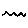
Label: zigzag